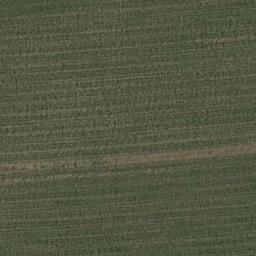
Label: meadow